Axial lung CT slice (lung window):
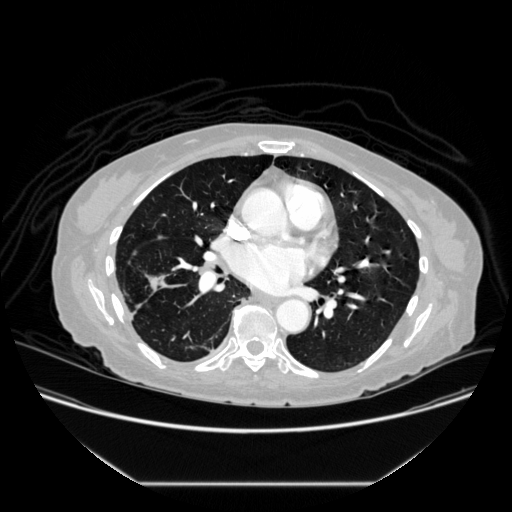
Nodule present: no